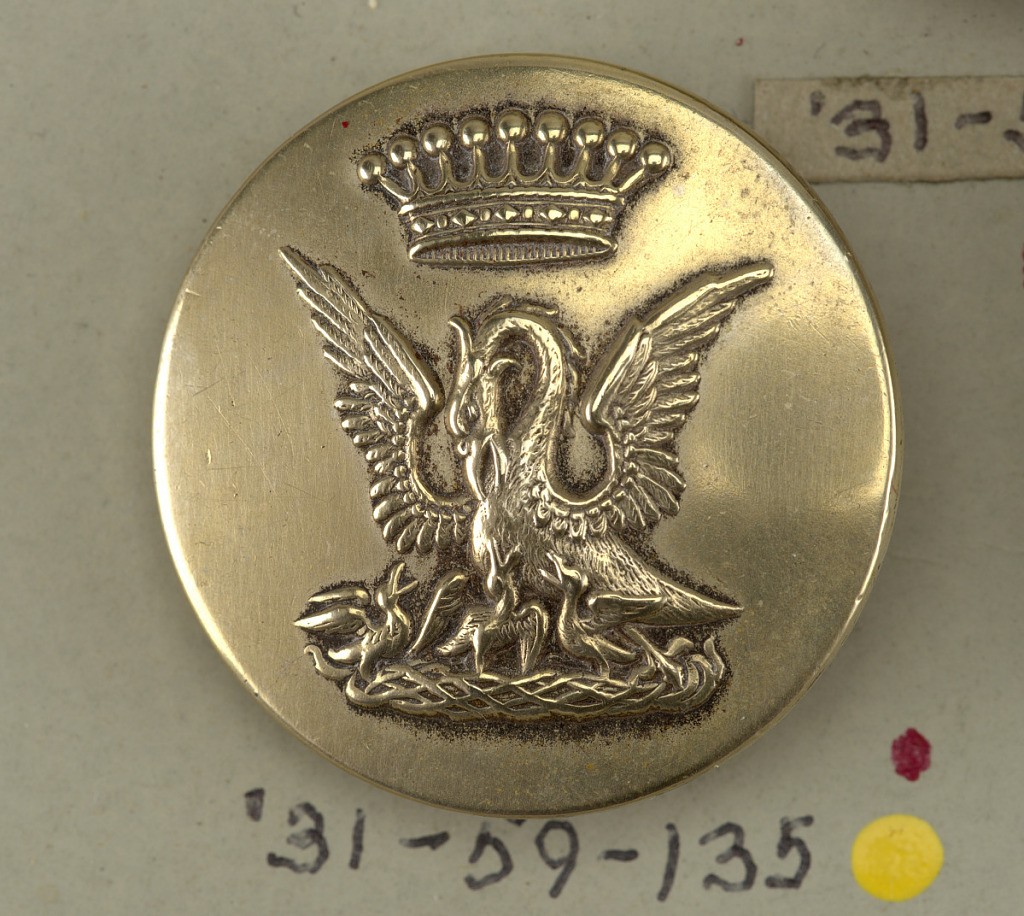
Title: Button
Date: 1801–50
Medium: Nickel
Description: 1931-59-135: Circular, slightly convex button with ornament of ...